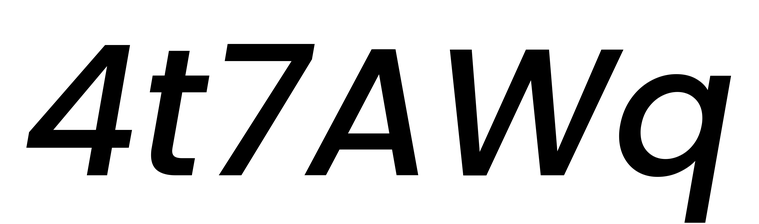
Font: Poppins-MediumItalic